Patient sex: M
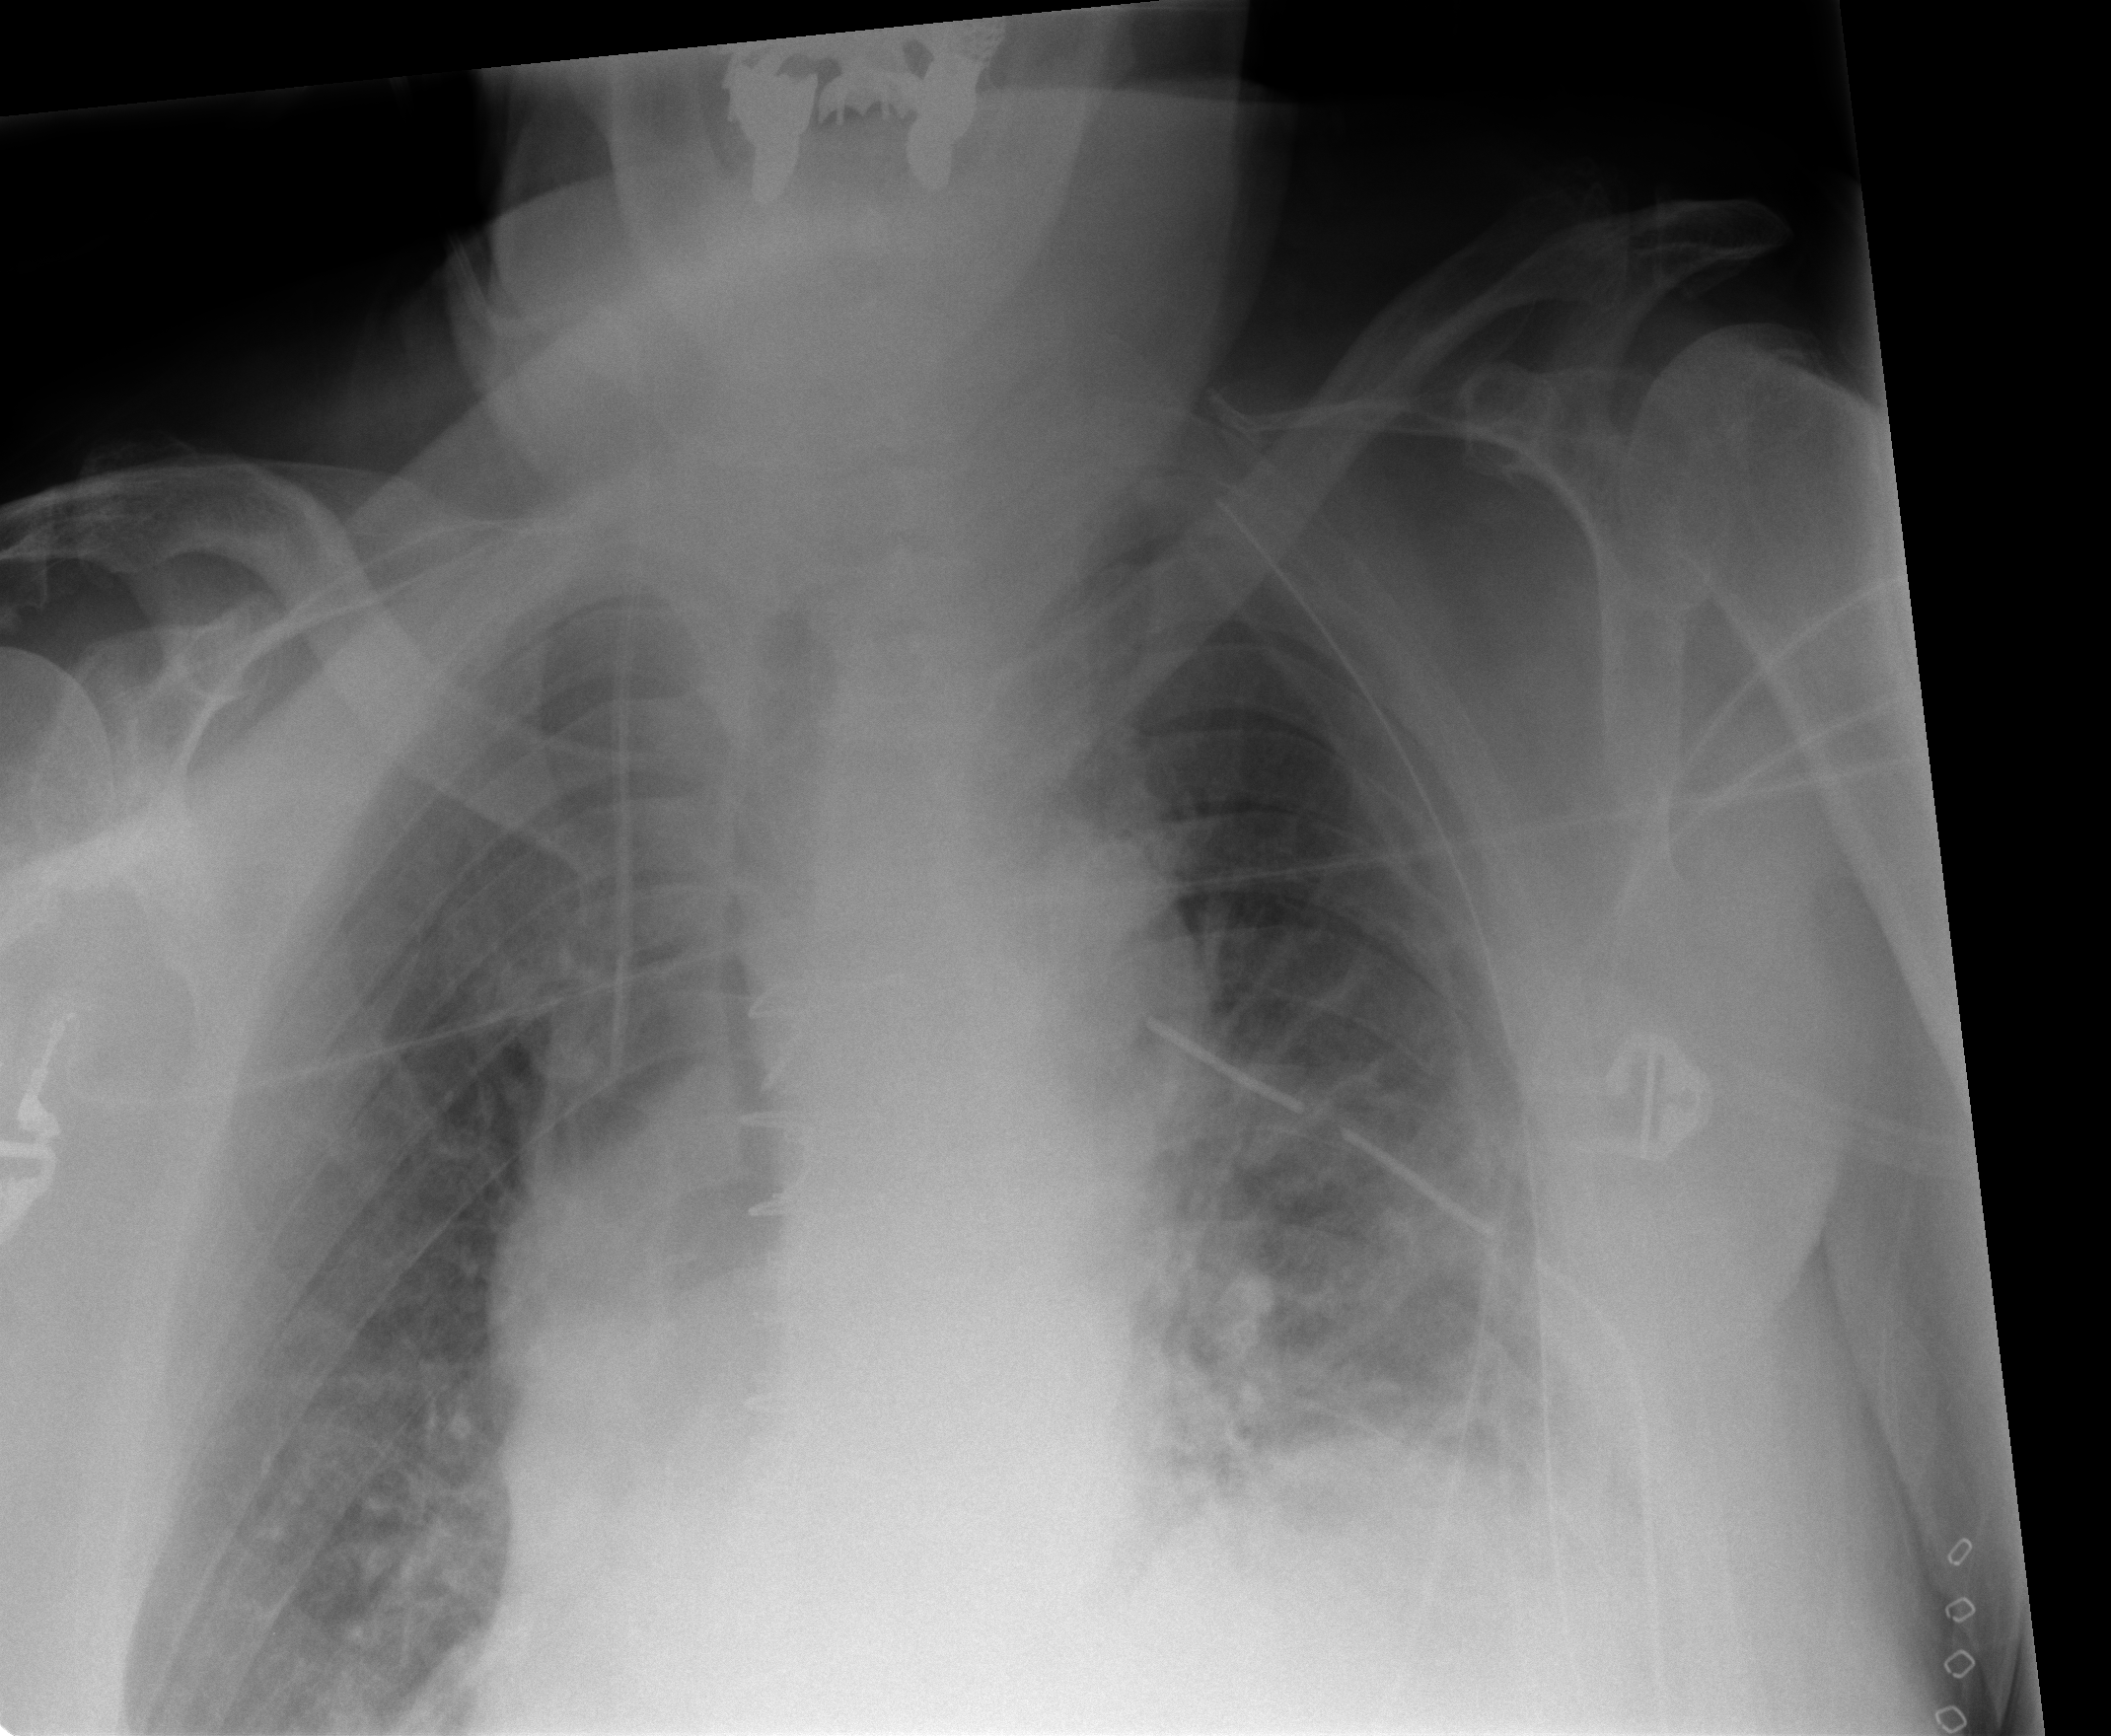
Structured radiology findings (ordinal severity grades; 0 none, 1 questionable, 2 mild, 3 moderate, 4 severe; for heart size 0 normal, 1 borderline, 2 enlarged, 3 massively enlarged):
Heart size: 2
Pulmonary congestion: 2
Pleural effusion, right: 0
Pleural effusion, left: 2
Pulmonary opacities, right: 0
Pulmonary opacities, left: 1
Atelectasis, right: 1
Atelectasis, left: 2